Field crop: maize
Growth stage: 2
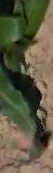
Species: maize